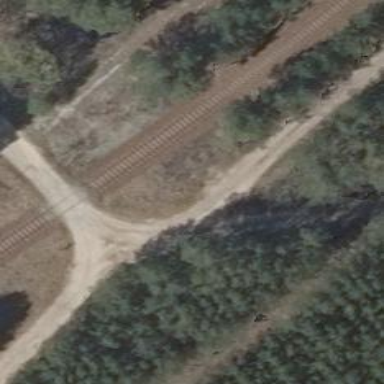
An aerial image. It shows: Dirt track with grade 4 tracktype.